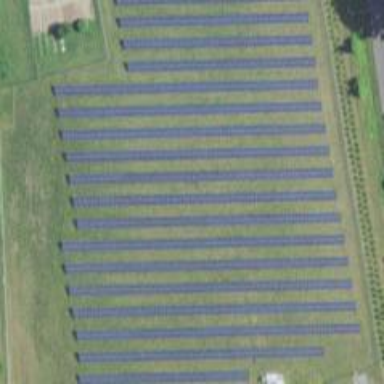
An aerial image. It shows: Solar power plant utilizing photovoltaic technology to generate electricity.